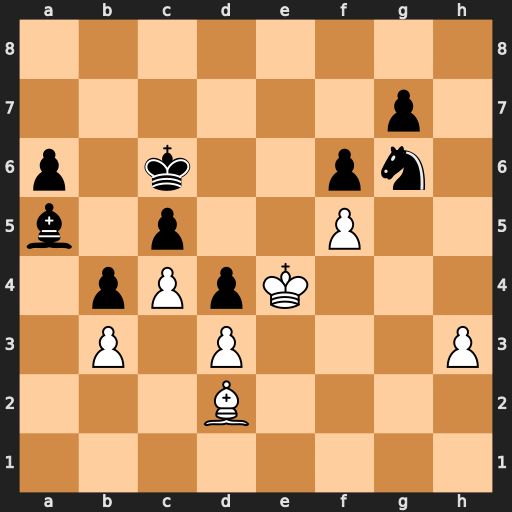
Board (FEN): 8/6p1/p1k2pn1/b1p2P2/1pPpK3/1P1P3P/3B4/8
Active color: w
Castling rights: -
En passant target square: -
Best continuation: fxg6 Kd6 Bh6 Ke6 Bxg7